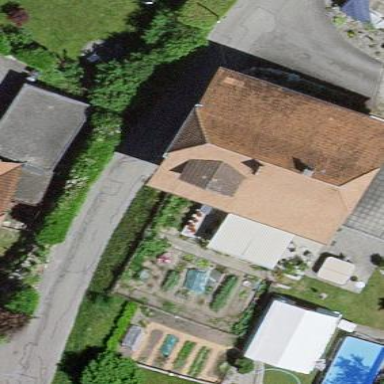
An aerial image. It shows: Residential building.